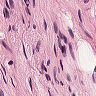
Metastatic tissue present: no